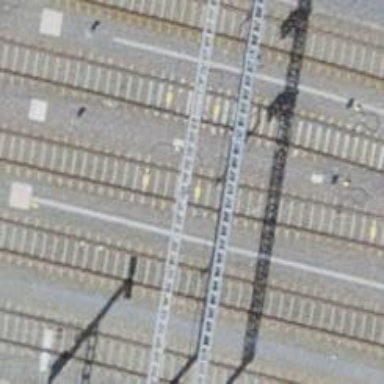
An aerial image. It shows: Railway signal.